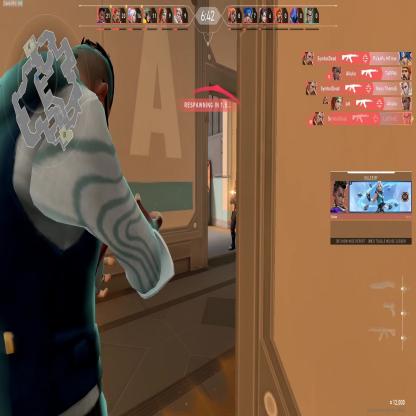
Label: enemy